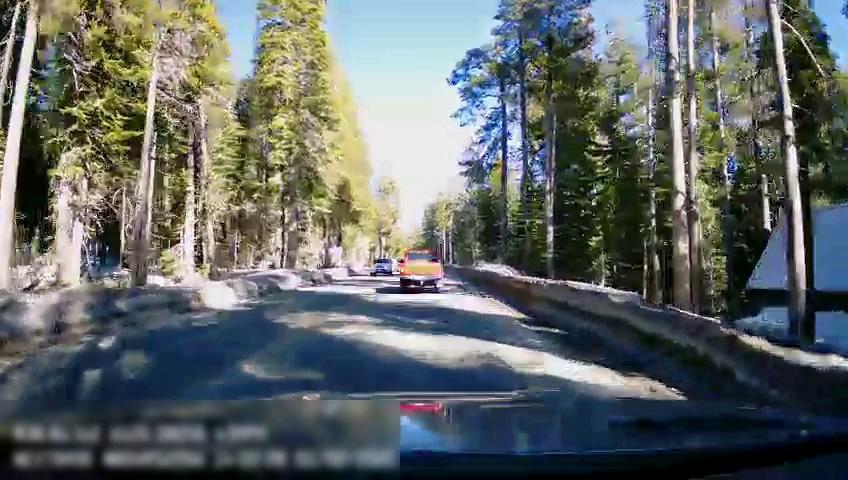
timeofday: Day
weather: Sunny
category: Drivable Space
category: Vehicles | SUV
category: Vehicles | Truck